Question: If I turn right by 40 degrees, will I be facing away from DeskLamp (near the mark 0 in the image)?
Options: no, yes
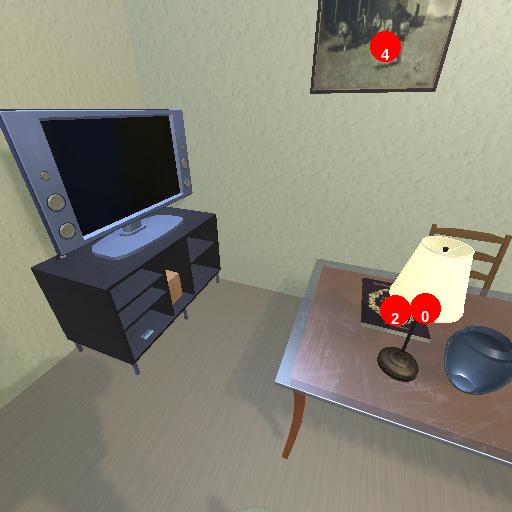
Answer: no